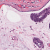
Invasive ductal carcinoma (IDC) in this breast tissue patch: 1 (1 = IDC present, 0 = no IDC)